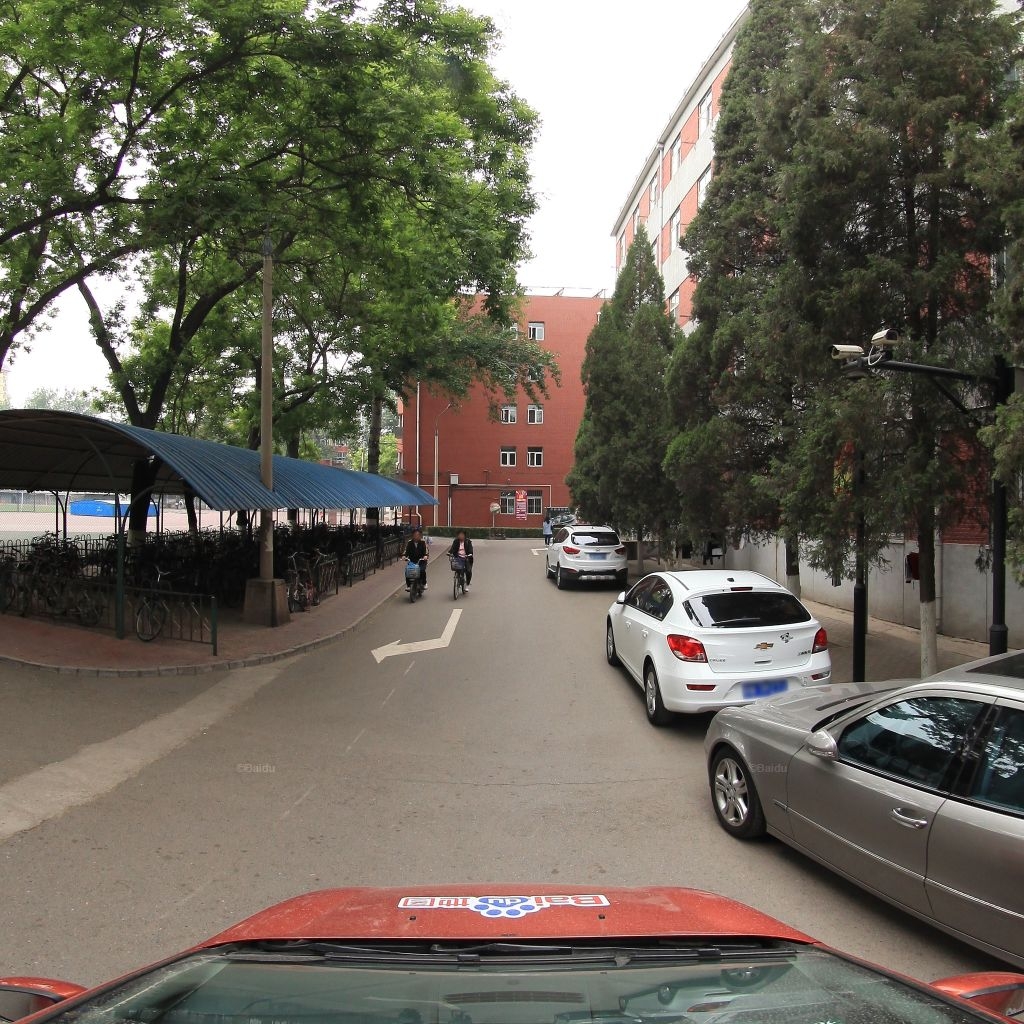
Region: Haidian
Road damage annotations: transverse crack